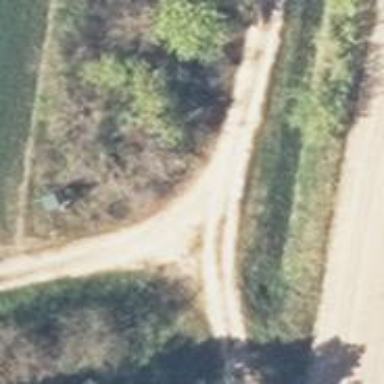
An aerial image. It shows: Gravel track with grade2 quality.